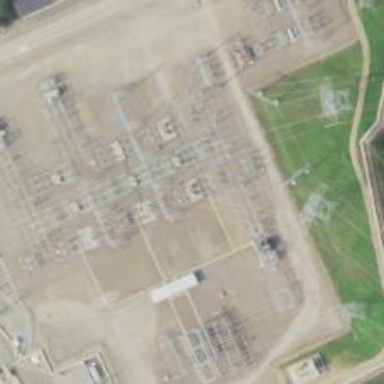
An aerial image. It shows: Switch for power supply.